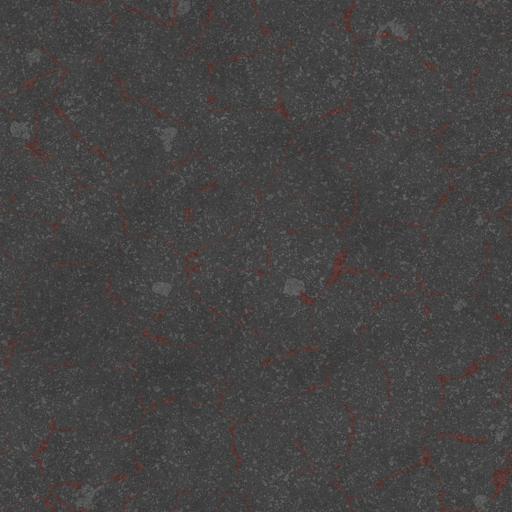
Tags: asphalt clean crack cracked cracks dark flat